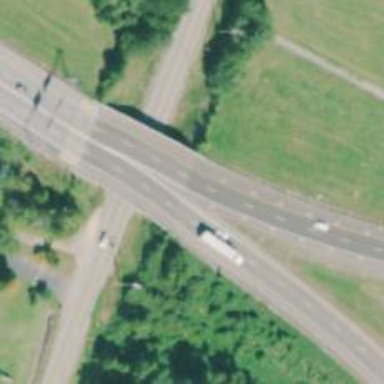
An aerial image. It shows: Motorway junction.